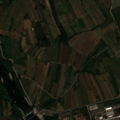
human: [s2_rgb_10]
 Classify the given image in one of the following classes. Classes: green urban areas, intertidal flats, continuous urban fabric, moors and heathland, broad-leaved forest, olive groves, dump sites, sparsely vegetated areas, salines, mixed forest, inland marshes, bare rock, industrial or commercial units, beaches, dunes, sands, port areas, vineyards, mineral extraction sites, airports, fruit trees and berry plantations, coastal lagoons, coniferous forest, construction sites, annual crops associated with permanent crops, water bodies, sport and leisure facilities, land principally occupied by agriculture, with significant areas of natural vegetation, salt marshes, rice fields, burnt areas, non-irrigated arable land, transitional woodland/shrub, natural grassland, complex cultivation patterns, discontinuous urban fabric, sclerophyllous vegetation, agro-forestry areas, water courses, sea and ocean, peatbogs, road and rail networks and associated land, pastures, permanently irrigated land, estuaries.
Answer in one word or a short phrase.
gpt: industrial or commercial units, complex cultivation patterns, land principally occupied by agriculture, with significant areas of natural vegetation, water courses